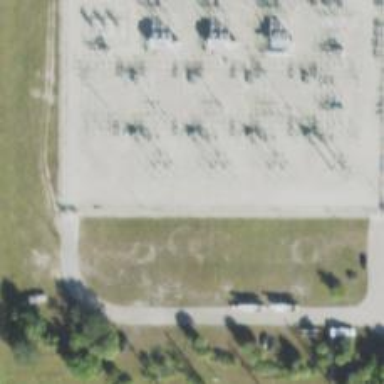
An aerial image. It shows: Switch used for power control.